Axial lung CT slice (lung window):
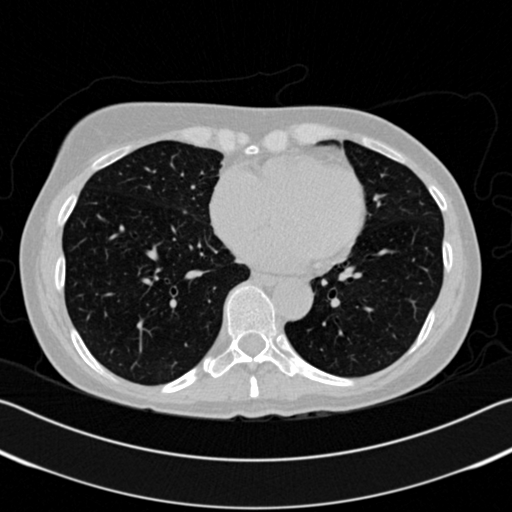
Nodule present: no